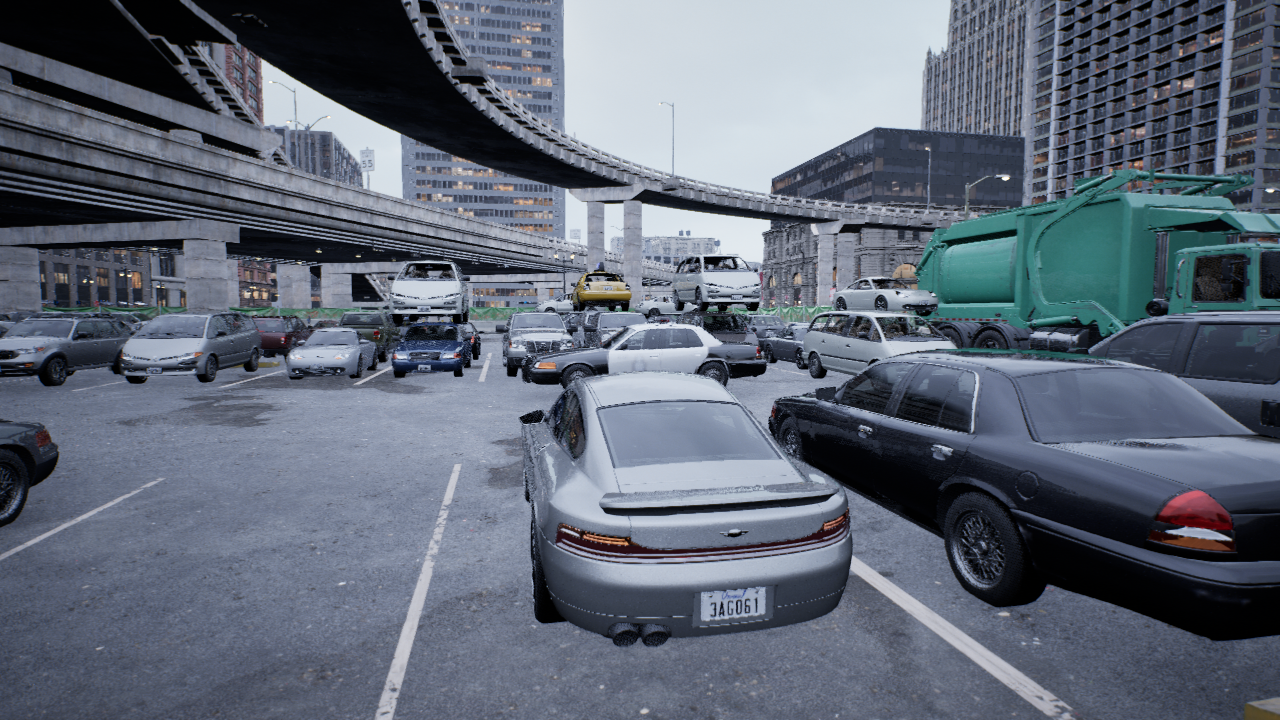
Venue: arterial
Lighting: overcast
Vehicle rig: sedan